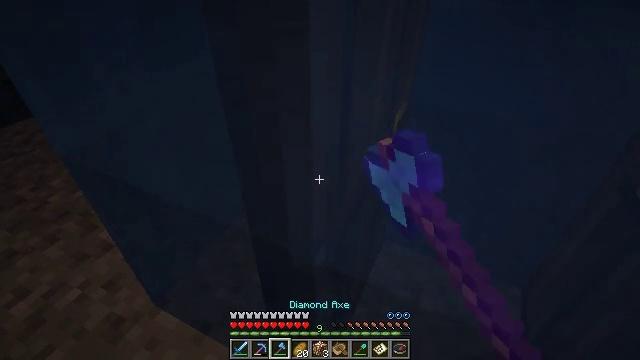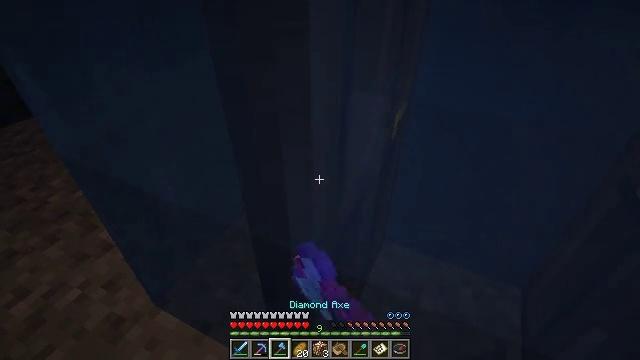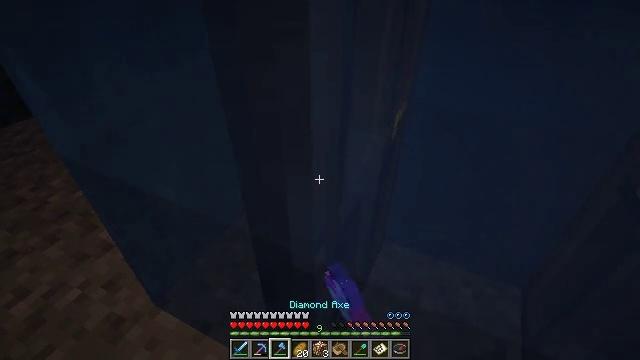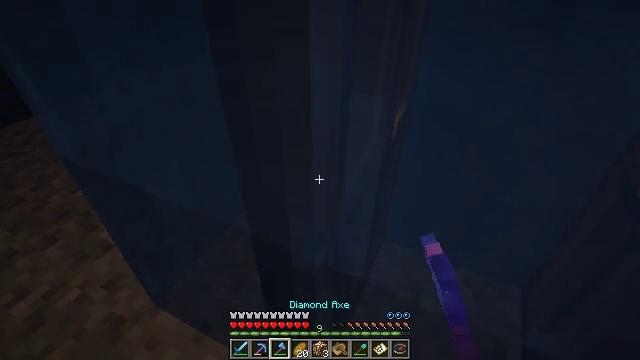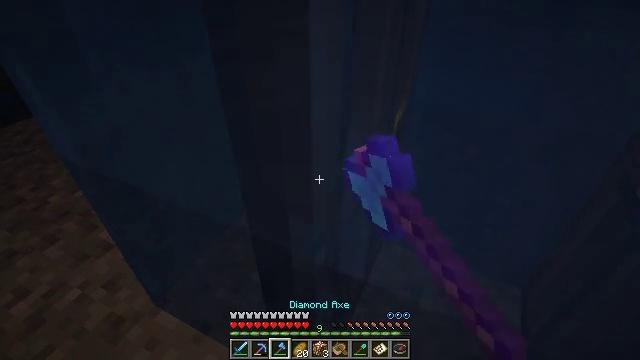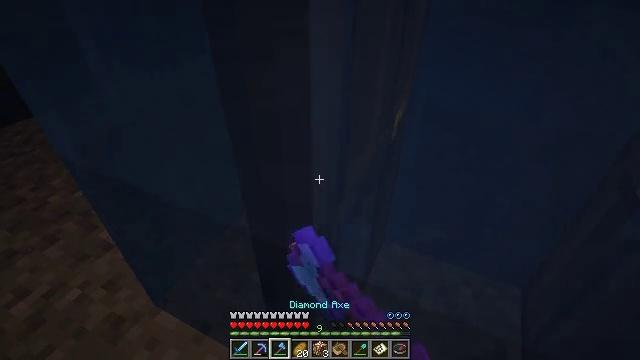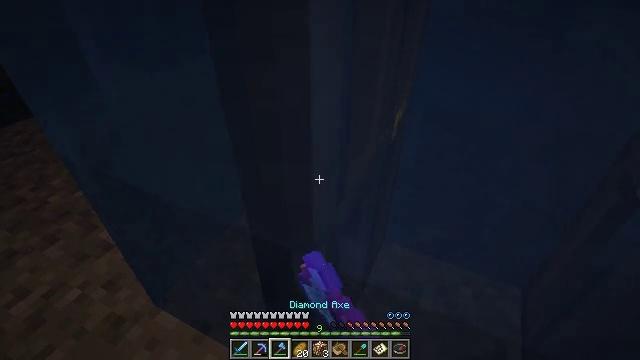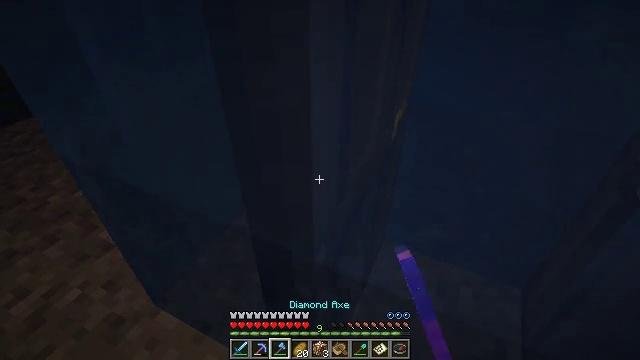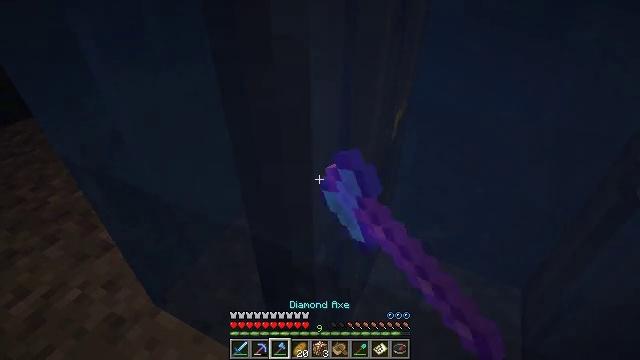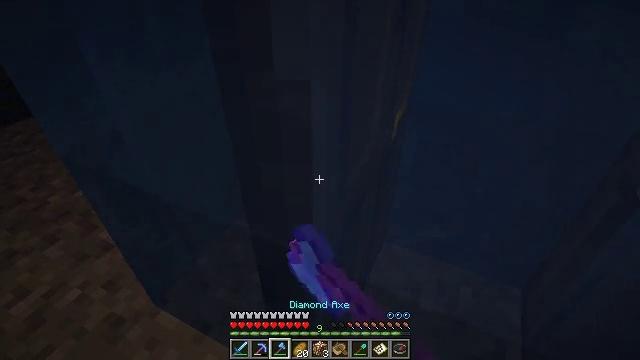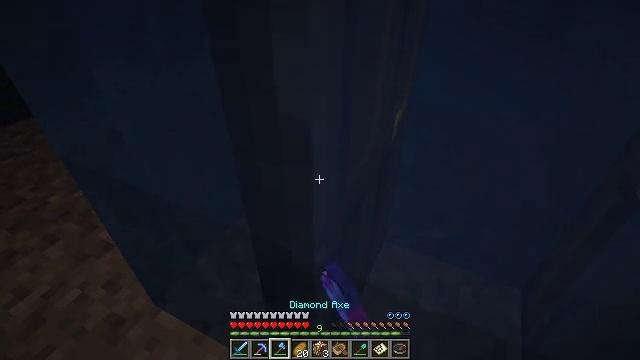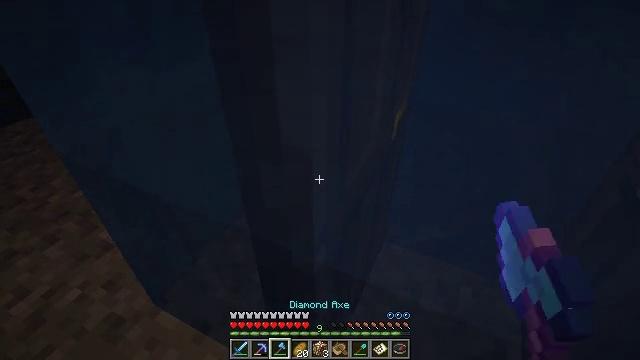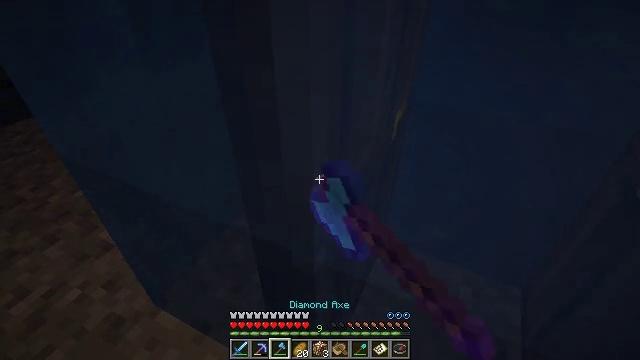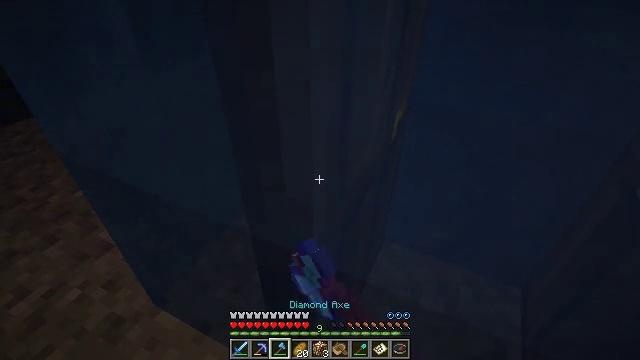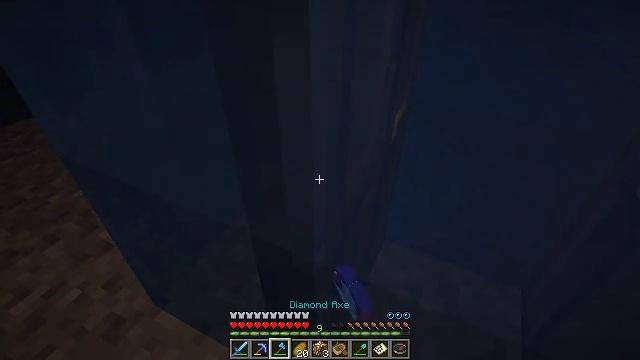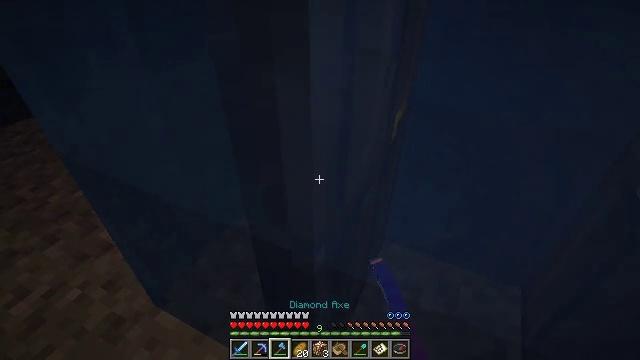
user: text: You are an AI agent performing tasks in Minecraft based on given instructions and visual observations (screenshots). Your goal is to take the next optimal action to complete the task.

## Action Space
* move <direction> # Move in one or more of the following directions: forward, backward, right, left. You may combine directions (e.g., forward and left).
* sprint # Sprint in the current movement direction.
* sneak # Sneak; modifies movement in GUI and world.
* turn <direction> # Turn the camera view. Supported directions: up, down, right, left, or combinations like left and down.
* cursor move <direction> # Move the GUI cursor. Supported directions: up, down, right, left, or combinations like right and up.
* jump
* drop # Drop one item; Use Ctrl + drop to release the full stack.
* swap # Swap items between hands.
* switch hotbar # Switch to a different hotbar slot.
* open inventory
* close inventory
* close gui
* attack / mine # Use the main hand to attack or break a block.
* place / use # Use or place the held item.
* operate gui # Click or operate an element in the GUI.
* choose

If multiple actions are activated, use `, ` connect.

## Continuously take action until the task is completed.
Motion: motion action
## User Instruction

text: Collect dark oak door into your inventory.
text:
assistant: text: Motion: attack / mine
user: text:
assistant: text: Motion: attack / mine
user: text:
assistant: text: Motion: attack / mine
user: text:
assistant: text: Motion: attack / mine
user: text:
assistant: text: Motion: attack / mine
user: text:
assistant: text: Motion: attack / mine
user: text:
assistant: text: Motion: attack / mine
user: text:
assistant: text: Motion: attack / mine
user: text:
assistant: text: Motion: attack / mine
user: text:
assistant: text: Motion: attack / mine
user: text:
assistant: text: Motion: attack / mine
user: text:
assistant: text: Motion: attack / mine
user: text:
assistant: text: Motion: attack / mine, switch to hotbar 3
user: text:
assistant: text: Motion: attack / mine, switch to hotbar 3
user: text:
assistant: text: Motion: attack / mine, switch to hotbar 3
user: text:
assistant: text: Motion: attack / mine
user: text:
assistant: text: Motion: attack / mine
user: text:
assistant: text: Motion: attack / mine
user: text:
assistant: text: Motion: attack / mine
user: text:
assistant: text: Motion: attack / mine
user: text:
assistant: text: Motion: attack / mine
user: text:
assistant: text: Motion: attack / mine
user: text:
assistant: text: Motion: move forward, turn right
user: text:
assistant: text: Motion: move forward, turn right and up
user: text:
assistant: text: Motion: move forward, turn right and up
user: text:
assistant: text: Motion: move forward, turn right and up
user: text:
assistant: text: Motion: move forward, turn right and up
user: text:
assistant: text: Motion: move forward
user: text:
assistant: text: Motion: move forward, turn left and down
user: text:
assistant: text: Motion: move forward, turn left and down